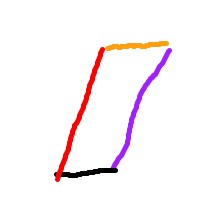
Shape: parallelogram